Interaction volume radius: 5 \u00c5
Interaction volume height: 15 \u00c5
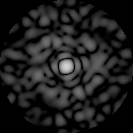
Disorder parameter: 0.841